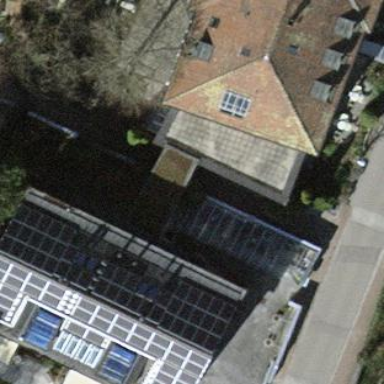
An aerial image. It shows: Solar photovoltaic panel generator placed on the roof.